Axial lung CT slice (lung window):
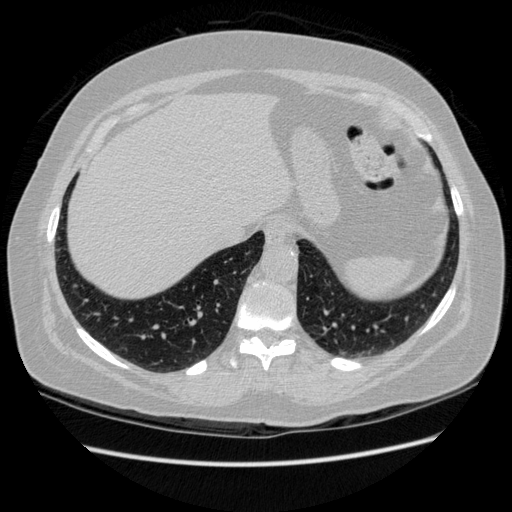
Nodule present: no